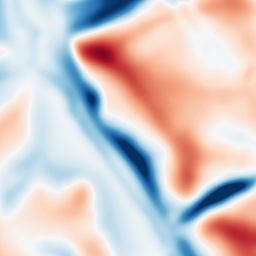
Category: multiscale
Decomposition family: dog
Decomposition parameters: sigma_low: 5
sigma_high: 20
Upsampling method: quartic
Upsampling parameters: scale: 8
Upsampling scale: 8